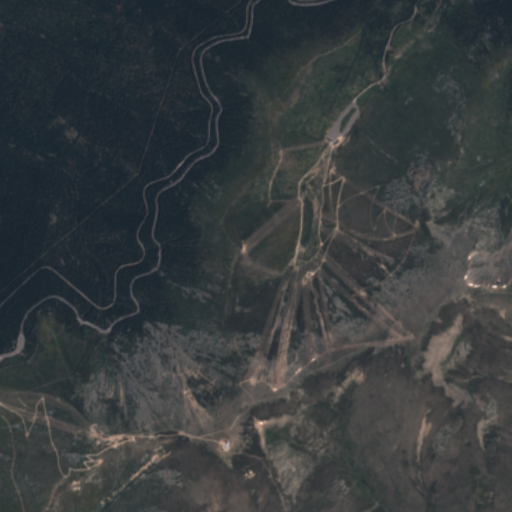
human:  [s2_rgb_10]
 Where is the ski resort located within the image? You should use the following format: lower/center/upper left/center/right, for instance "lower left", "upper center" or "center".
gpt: The ski resort is located in the lower left of the image.
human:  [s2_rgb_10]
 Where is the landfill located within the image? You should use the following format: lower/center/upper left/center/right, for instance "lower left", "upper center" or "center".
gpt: There is no landfill in the image.